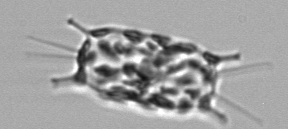
Label: Odontella